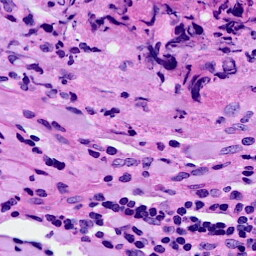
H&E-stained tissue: Breast